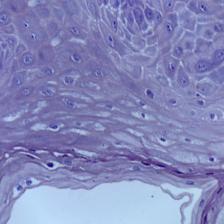
Diagnosis: Normal